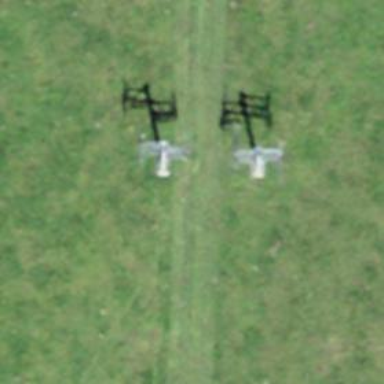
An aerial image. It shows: Pylon for aerialway.